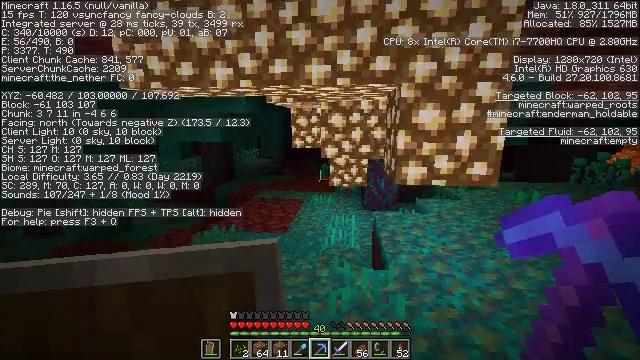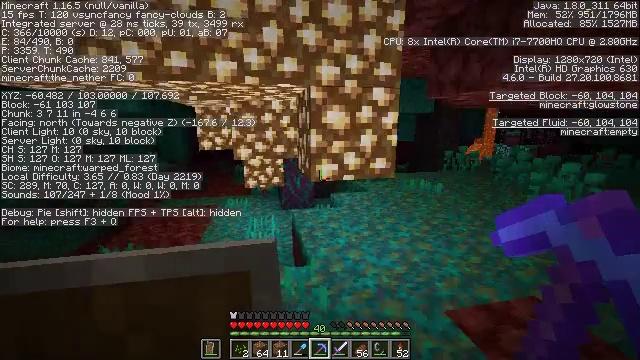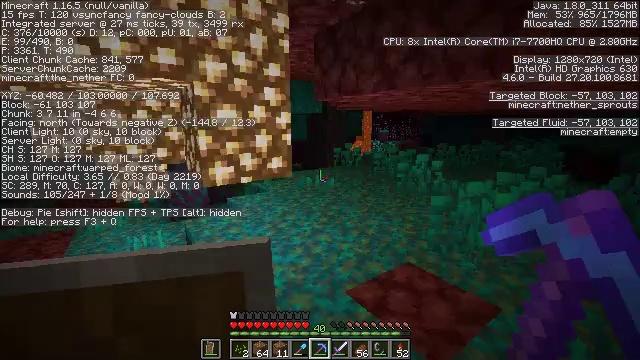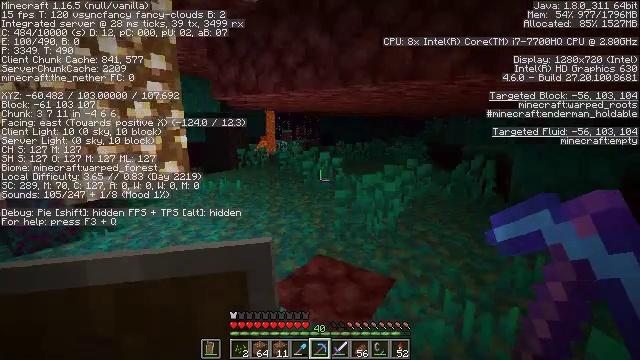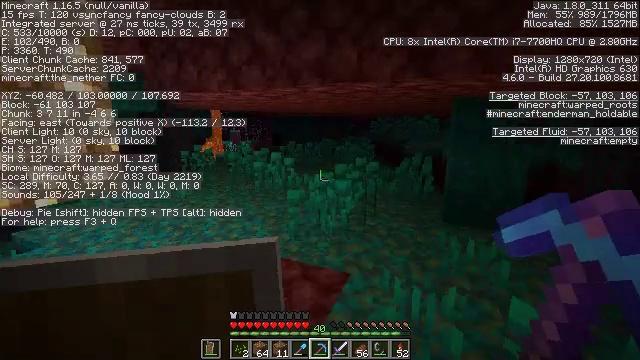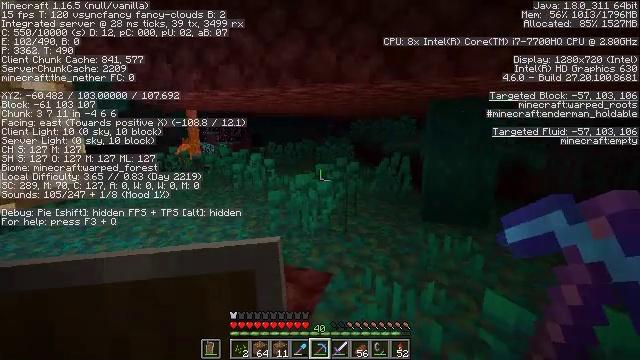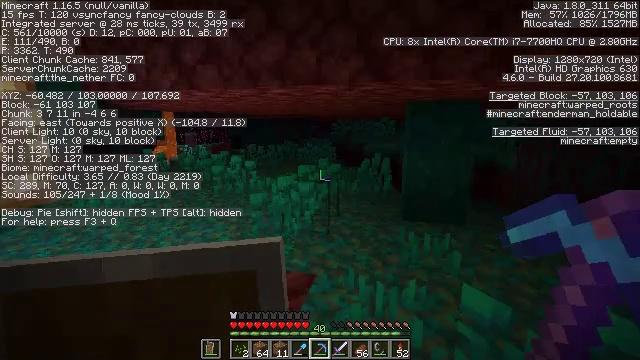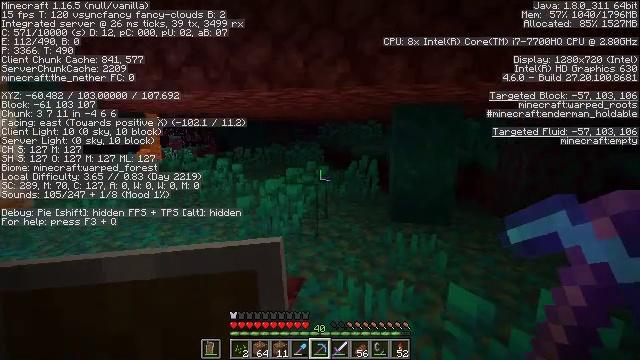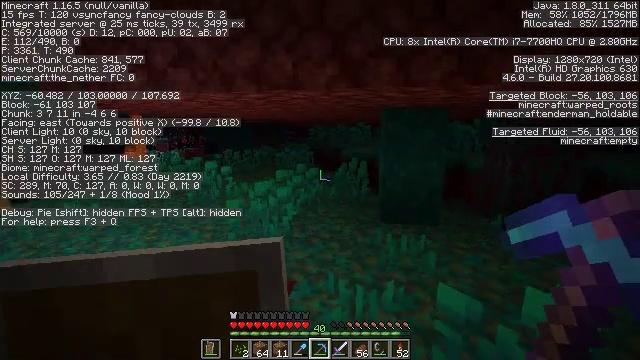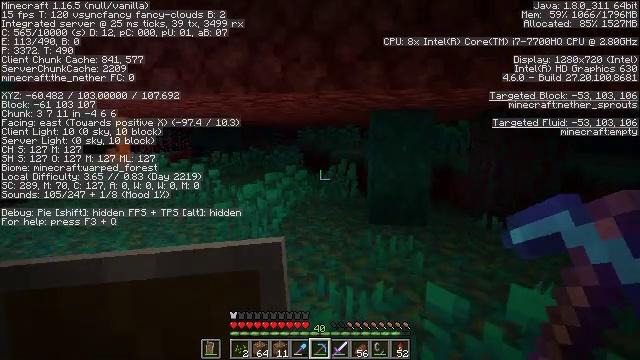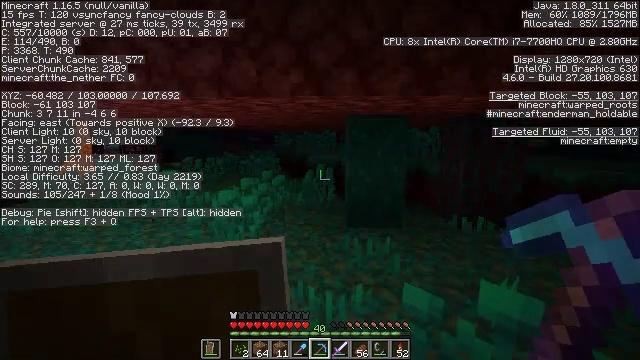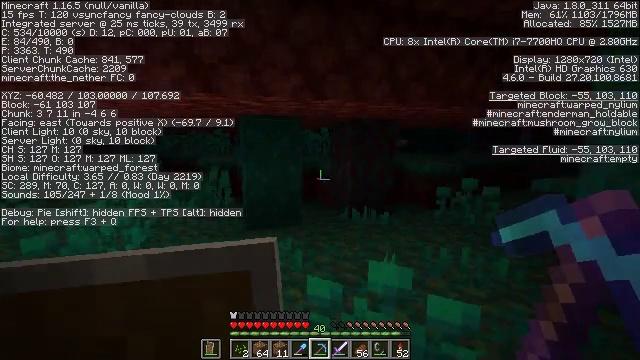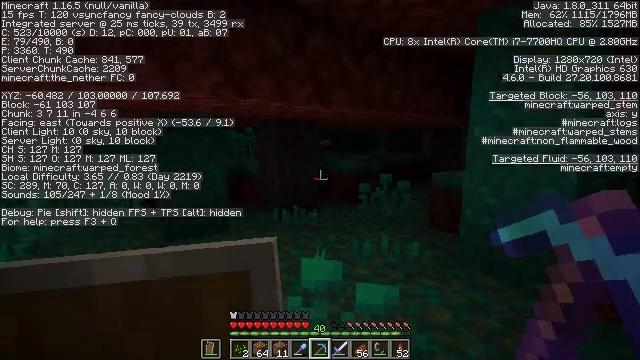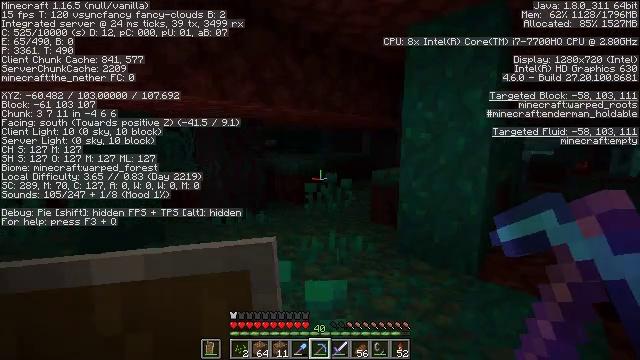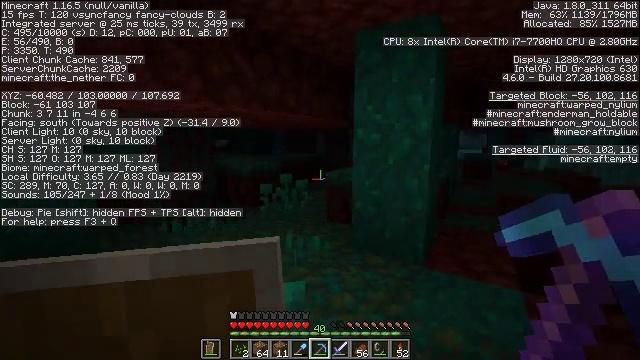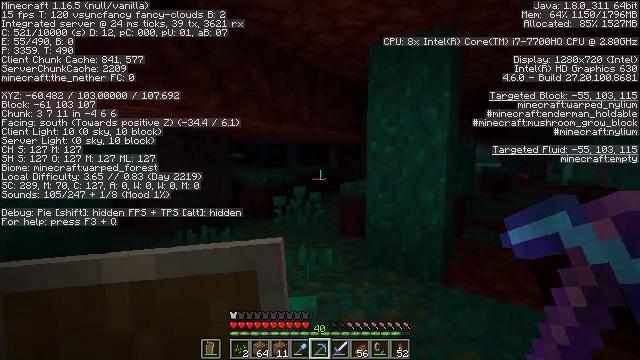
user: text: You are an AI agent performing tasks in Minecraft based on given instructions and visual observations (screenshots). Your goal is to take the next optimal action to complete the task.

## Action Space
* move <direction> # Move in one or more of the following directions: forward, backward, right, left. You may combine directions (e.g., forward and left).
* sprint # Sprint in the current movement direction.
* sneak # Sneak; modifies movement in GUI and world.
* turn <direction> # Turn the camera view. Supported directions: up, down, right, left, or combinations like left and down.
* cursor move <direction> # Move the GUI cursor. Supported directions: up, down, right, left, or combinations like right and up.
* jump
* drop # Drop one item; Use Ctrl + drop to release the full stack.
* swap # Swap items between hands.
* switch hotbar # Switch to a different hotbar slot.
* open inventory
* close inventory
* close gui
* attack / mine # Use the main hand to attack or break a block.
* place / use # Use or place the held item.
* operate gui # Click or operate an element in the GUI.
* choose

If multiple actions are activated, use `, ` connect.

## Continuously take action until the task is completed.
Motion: motion action
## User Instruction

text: Mine warped nylium in the Nether.
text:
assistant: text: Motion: turn right
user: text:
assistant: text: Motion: turn right
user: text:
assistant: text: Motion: turn right
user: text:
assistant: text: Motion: turn right
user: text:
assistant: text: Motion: turn right
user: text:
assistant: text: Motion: turn right
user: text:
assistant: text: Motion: turn right
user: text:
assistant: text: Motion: turn right
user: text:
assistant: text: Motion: turn right
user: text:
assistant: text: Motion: turn right and up
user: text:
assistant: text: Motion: turn right
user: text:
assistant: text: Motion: turn right
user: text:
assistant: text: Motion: turn right
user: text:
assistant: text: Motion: turn right
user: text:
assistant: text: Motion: turn left and up
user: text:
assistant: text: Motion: turn left
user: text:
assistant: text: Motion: turn right
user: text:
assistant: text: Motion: turn right and down
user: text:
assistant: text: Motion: turn right
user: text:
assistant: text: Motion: turn right
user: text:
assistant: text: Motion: turn right
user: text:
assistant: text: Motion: turn right
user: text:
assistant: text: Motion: turn right
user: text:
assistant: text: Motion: move forward
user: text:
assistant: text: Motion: move forward
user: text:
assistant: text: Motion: move forward
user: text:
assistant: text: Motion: move forward
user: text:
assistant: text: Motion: move forward
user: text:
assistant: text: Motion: move forward and move left
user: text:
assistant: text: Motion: move forward and move left